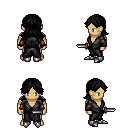
a pixel art fantasy rpg character, male body template, human, tanned skin, gray robe, teal pants, black loose hair, cloth bracers, metal boots, dagger, four views (front, back, left, right), 2x2 character sprite sheet, small pixel art, hard edges, no anti-aliasing